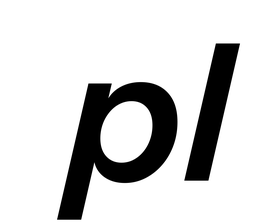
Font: InstrumentSans-Italic_SemiBold_Italic